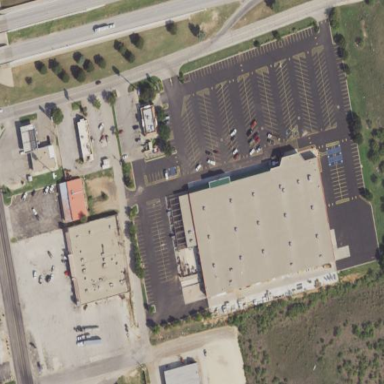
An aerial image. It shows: Retail area.